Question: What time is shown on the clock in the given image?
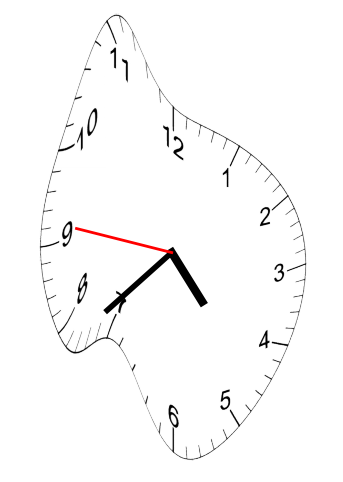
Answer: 04:37:46